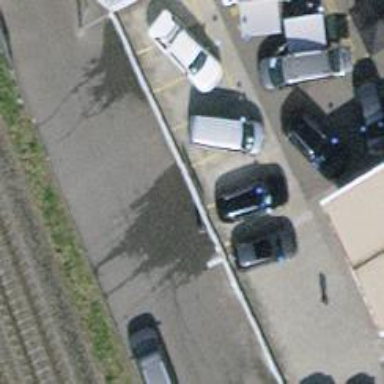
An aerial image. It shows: Car wash facility.